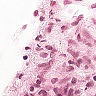
Metastatic tissue present: no